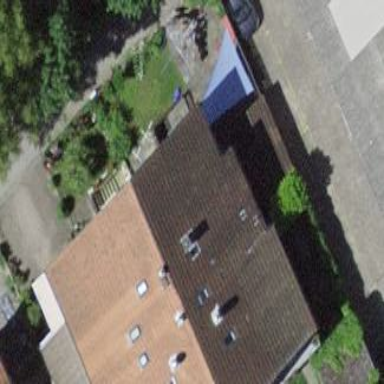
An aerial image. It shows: Semidetached house.